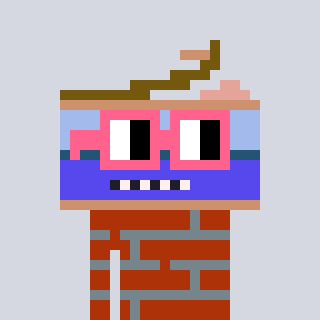
a pixel art character with square pink glasses, a canned ham-shaped head and a hotbrown-colored body on a cool background